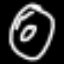
Label: donut